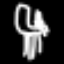
Label: chair